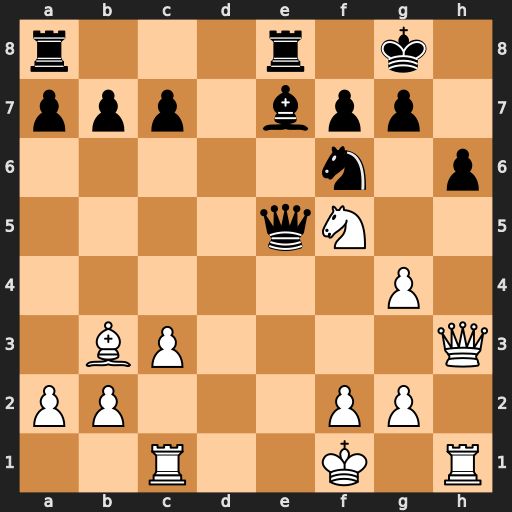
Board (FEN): r3r1k1/ppp1bpp1/5n1p/4qN2/6P1/1BP4Q/PP3PP1/2R2K1R
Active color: w
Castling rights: -
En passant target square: -
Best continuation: Nxh6+ gxh6 Qxh6 Qe2+ Kxe2